Interaction volume radius: 10 \u00c5
Interaction volume height: 35 \u00c5
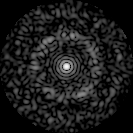
Disorder parameter: 0.8418